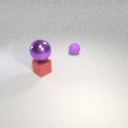
small red metal cube to the left of small purple rubber sphere